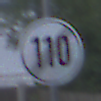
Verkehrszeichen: EndeGeschwindigkeit110
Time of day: SunriseSunset
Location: Outdoor (Urban)
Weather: PartlyCloudy
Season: NotSpecified
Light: Natural